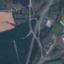
Label: Highway